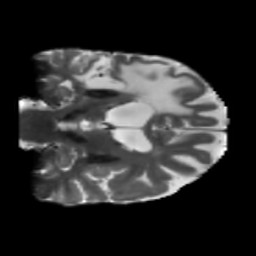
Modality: T2w
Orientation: coronal
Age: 71
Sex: male
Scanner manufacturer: siemens
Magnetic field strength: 3 T
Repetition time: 5.25 s
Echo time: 0.08 s